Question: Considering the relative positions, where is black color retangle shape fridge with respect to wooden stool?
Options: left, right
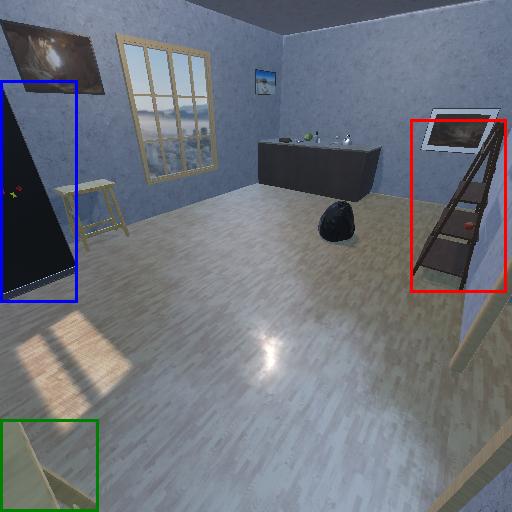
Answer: left